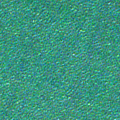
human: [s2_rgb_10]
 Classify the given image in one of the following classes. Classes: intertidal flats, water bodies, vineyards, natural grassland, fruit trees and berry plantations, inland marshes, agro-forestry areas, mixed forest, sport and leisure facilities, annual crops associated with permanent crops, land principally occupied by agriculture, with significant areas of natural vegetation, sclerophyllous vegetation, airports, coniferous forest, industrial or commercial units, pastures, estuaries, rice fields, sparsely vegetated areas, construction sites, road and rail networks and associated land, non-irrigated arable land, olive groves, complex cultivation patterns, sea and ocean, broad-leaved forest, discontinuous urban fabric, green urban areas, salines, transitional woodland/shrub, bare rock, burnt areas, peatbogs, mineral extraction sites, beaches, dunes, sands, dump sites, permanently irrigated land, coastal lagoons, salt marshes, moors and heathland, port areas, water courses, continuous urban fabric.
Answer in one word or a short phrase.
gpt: sea and ocean